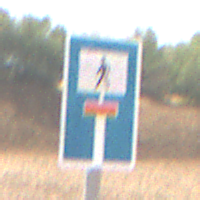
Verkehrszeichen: SackgasseFussgaengerDurchlaessig
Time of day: MorningAfternoon
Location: Outdoor (Nature)
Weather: PartlyCloudy
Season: NotSpecified
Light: Natural